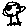
Label: tree